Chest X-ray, AP view. Patient: 24 years old, sex M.
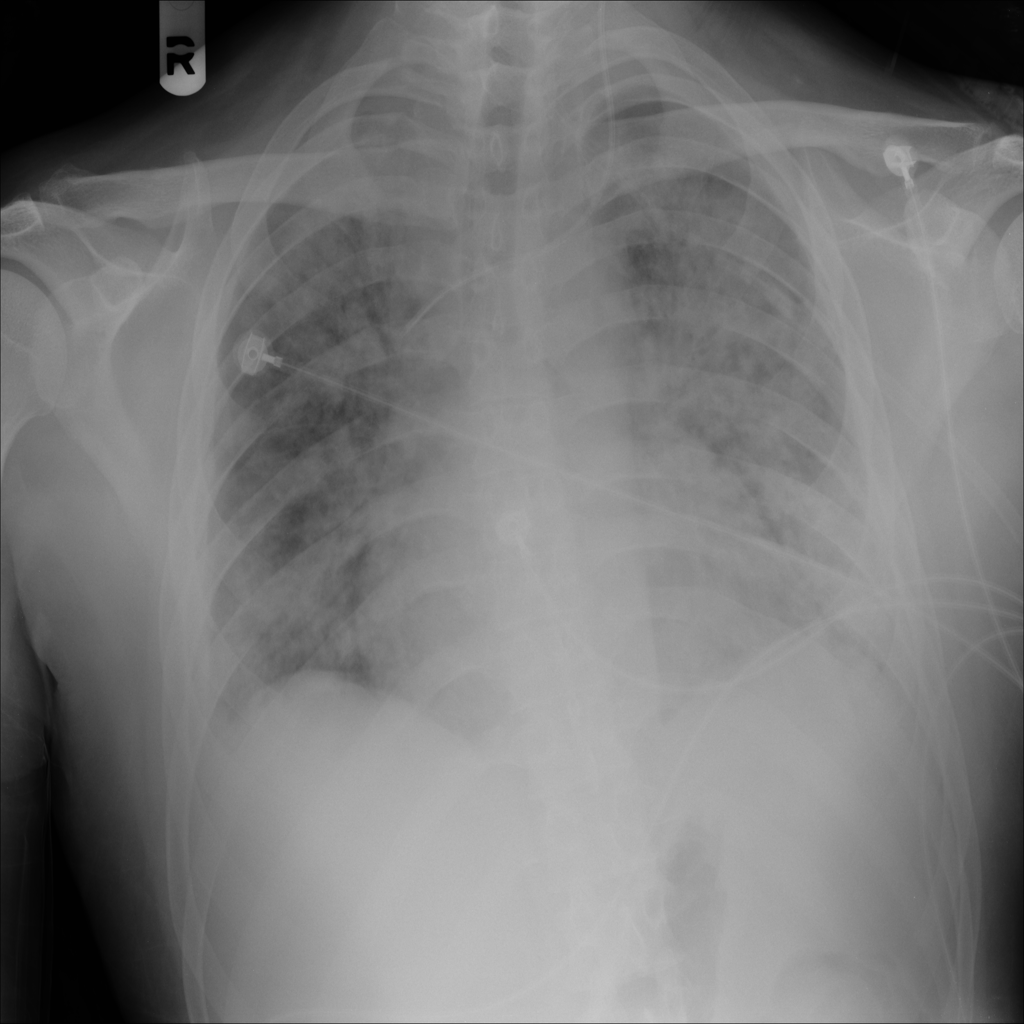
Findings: Edema, Infiltration, Pneumonia